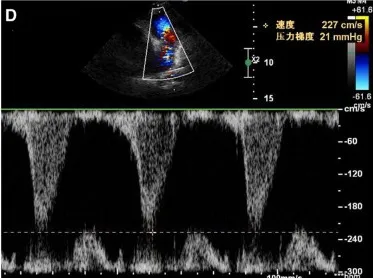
With only mild regurgitation.
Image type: radiology (ultrasound)